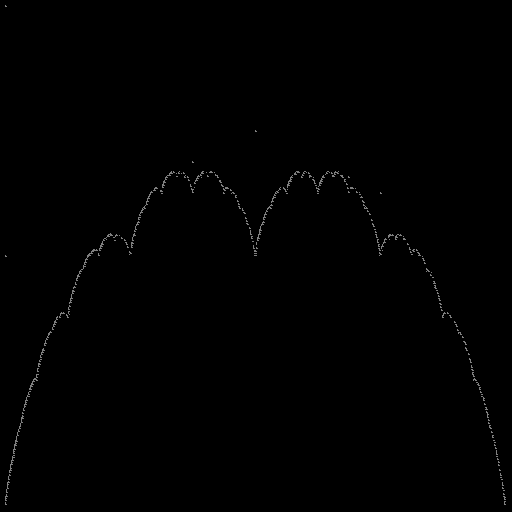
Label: a4